Question: I have main.py and appIndicator.py files. I start appIndicator.py(which use wxPython library) from main.py as subprocess. When I have notificaion, I have to change appIndicator icon. However, I couldn't find any way to do that so when I need to change appIndicator icon, I kill subprocess from main.py, change icon file and start appIndicator as subprocess again but in Windows, when I do that, appIndicator icon is duplicated. Till the I take mouse pointer on old subprocess' icon, it stays there.
Is there any better way to change icon ?
What should I do to be able to clear old icon ?
Do you have any different suggestion ?
Thanks...

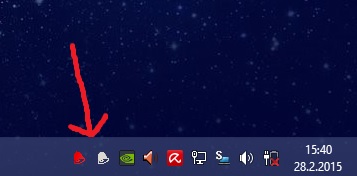
Answer: In your change icon event handler, try calling the current icon's 'RemoveIcon()' method and then its 'Destroy()' method. That should remove it from the taskbar. Then you can create the new icon that should appear there. I believe you'll have to call the new icon's 'SetIcon()' method to make it appear in the system tray.